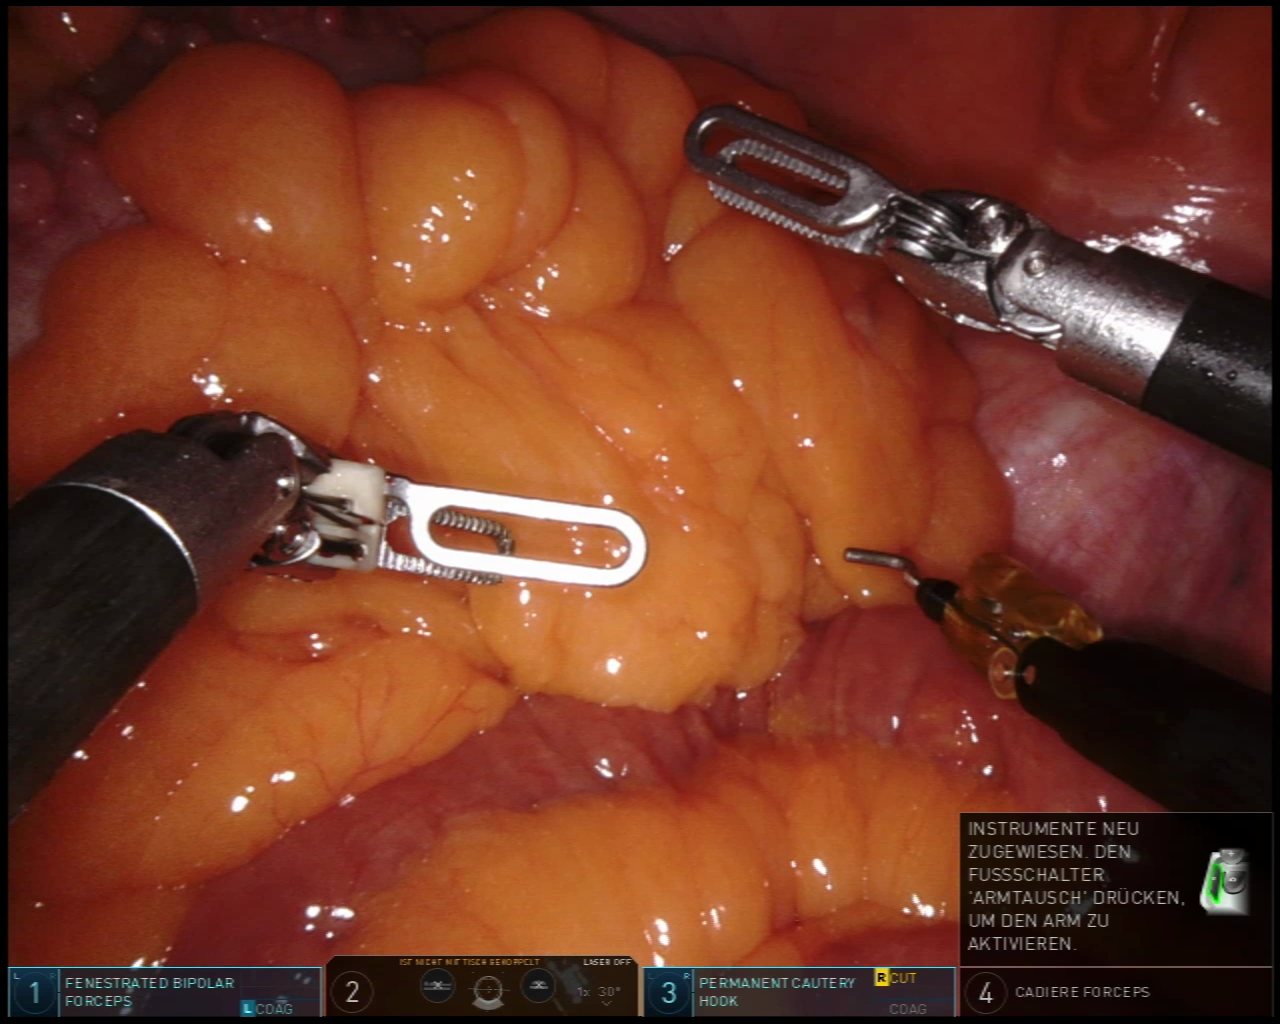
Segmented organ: small_intestine
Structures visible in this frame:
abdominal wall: yes
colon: yes
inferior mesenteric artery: no
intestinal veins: no
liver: no
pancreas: no
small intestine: yes
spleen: no
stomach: no
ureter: no
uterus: no
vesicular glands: no